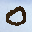
Label: 0